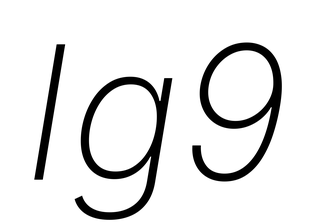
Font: Inter-Italic_ExtraLight_Italic